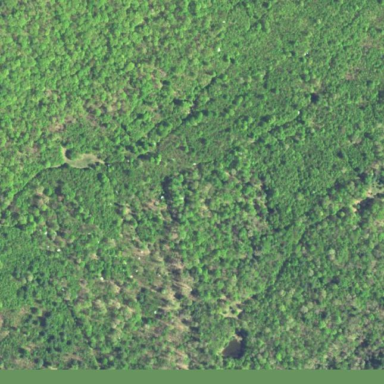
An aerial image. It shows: Patch of scrub vegetation.